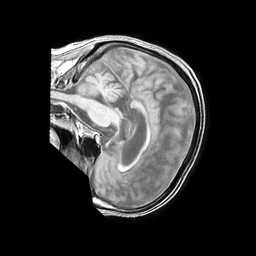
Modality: T1w
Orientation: sagittal
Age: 62
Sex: male
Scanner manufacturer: philips
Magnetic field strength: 1.5 T
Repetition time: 0.1902 s
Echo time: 0.001863 s